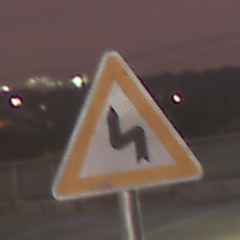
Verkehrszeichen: DoppelkurveZunaechstLinks
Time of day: SunriseSunset
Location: Outdoor (Urban)
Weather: PartlyCloudy
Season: NotSpecified
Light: Artificial